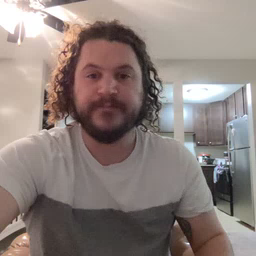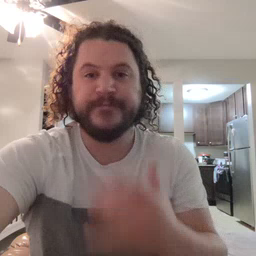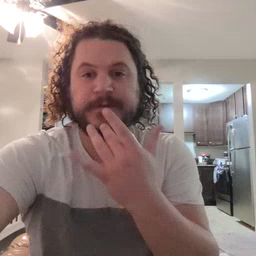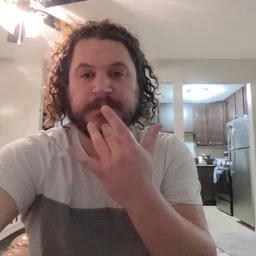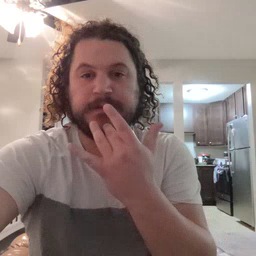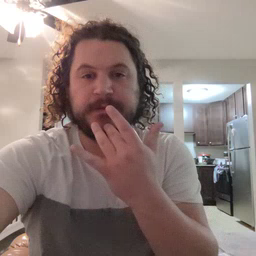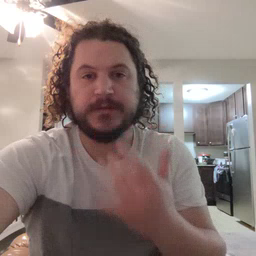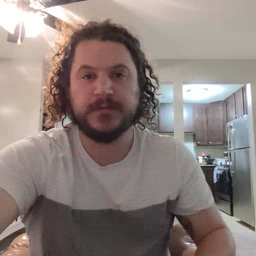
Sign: taste